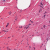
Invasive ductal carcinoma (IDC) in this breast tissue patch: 0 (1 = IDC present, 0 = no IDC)